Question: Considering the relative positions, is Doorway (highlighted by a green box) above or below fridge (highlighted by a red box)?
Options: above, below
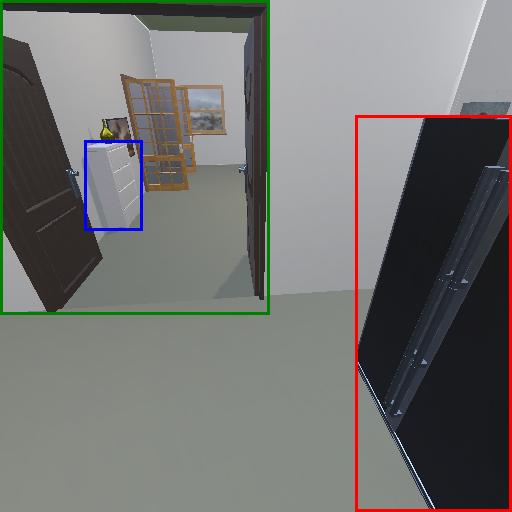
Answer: above